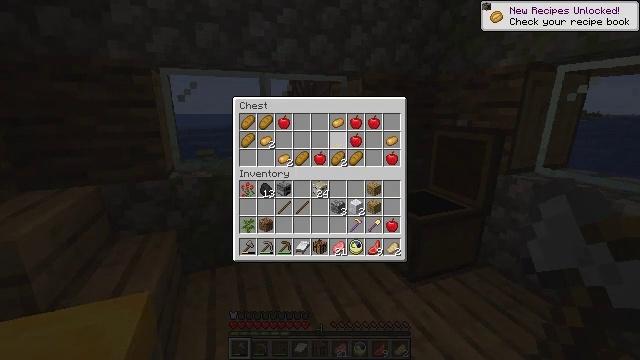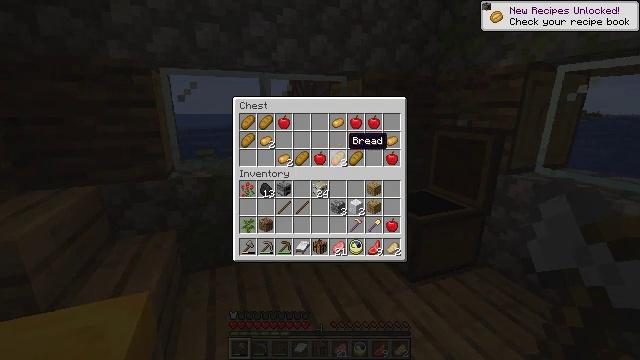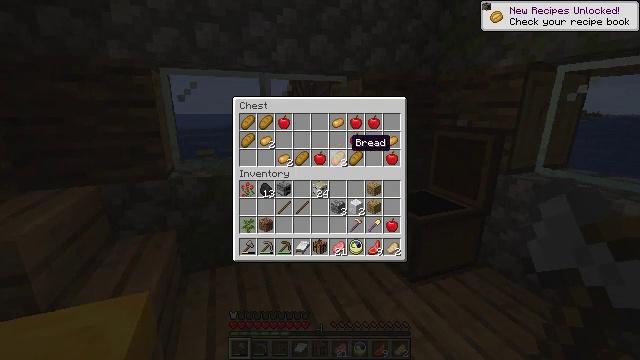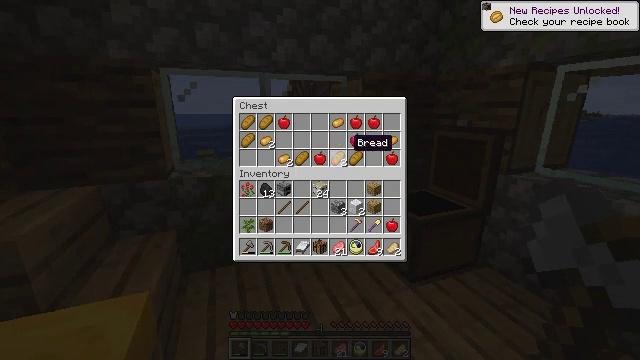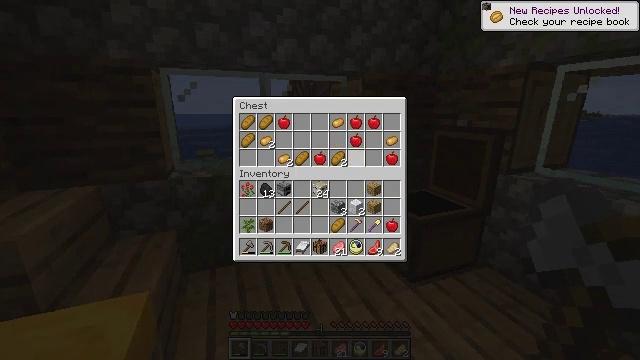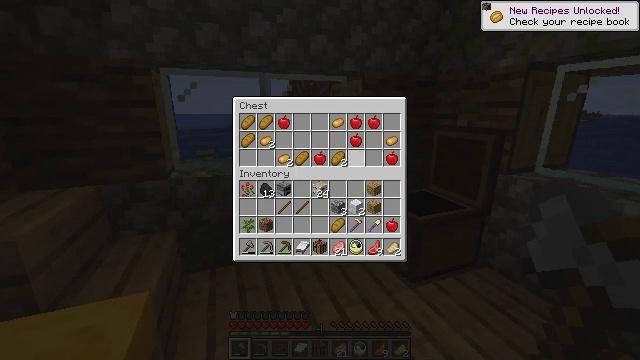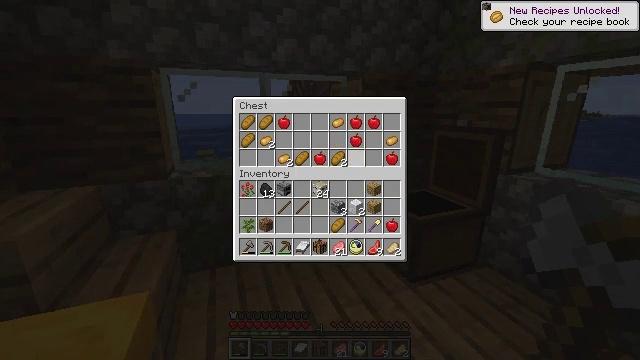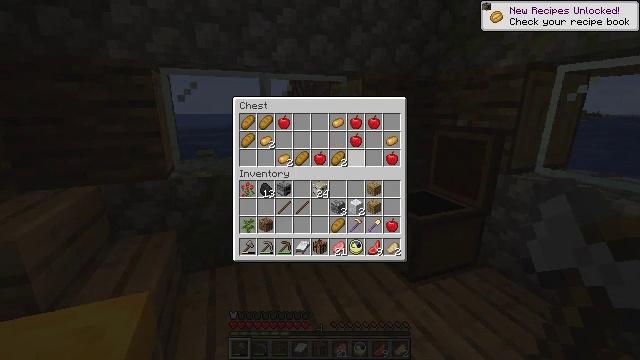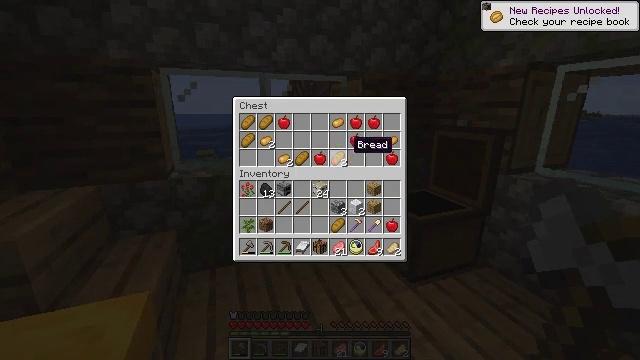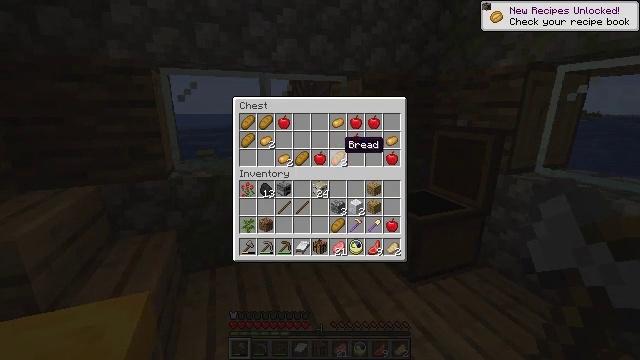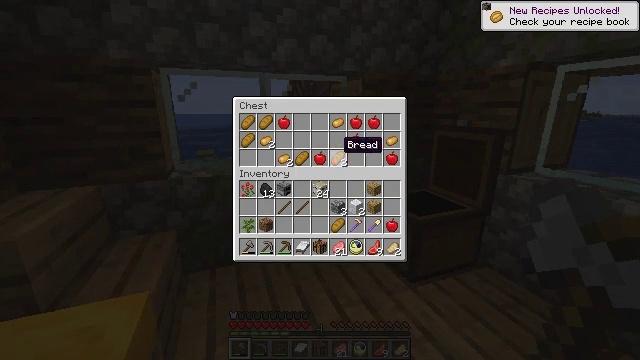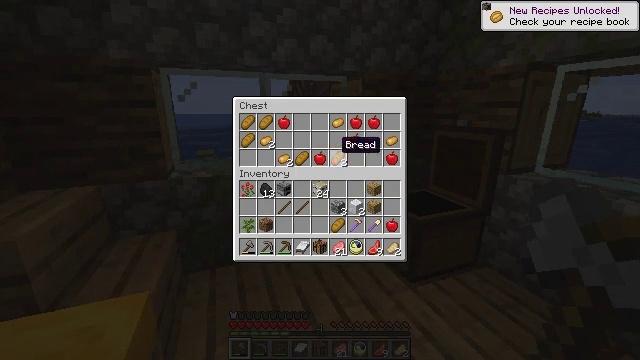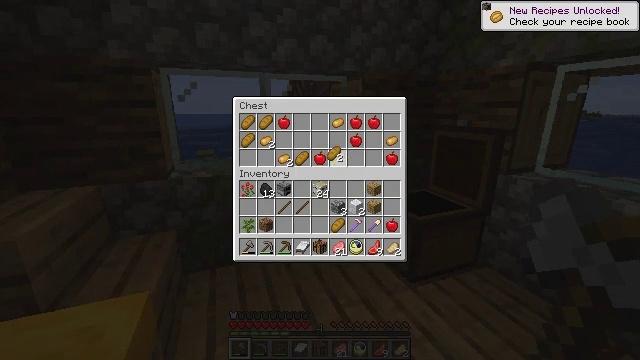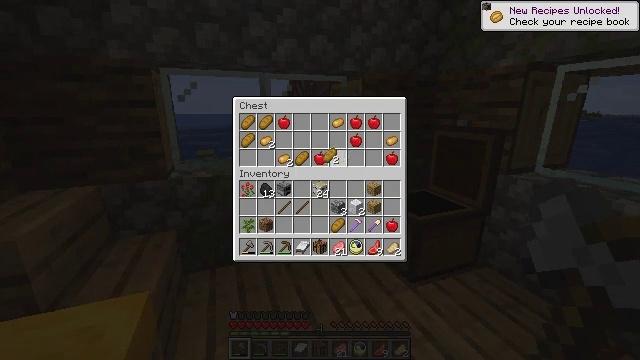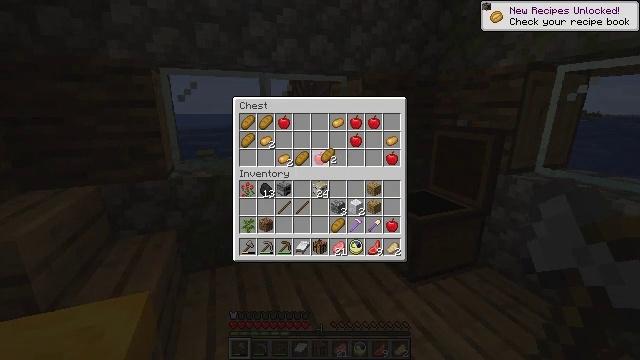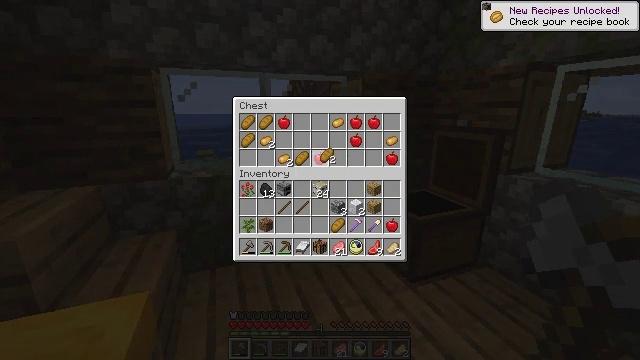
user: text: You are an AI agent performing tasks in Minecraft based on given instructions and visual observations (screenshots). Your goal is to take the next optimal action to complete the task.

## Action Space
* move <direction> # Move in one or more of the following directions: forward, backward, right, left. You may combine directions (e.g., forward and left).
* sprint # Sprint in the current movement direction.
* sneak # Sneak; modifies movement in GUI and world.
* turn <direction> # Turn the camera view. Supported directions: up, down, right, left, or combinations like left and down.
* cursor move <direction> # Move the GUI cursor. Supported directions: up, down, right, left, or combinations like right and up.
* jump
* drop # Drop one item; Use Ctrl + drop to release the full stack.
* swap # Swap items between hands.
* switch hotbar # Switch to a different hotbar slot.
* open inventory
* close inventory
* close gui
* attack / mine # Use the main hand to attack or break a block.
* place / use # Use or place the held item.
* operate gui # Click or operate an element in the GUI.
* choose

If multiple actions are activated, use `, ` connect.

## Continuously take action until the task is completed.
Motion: motion action
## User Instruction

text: Break the bookshelf for books.
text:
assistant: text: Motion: sneak, operate gui
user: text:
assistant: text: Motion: sneak
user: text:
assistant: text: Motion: sneak
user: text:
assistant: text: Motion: sneak, operate gui
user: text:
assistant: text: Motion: sneak, operate gui
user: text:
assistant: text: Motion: sneak, operate gui
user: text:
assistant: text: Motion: sneak
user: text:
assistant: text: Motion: sneak
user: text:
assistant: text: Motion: sneak, cursor move left
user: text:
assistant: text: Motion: no_op
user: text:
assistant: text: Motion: no_op
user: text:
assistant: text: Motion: operate gui
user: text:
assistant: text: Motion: operate gui
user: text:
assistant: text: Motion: no_op
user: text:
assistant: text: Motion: no_op
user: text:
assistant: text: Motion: operate gui
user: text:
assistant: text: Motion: operate gui
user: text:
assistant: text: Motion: no_op
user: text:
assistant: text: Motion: no_op
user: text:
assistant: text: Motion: no_op
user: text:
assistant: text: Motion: no_op
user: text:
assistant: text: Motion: no_op
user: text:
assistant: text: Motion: no_op
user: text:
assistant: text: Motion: no_op
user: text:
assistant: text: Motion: operate gui
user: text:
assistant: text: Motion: operate gui
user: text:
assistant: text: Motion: operate gui
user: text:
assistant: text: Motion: no_op
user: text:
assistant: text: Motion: operate gui
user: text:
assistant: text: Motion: operate gui